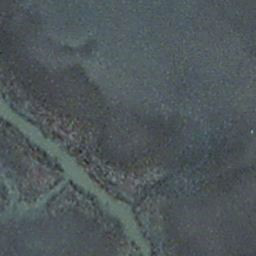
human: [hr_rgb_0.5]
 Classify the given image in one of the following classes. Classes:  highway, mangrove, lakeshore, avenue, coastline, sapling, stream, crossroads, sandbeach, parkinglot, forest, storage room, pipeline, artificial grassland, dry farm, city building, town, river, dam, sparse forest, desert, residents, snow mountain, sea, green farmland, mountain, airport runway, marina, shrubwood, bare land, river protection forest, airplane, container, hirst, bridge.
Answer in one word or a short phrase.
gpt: stream